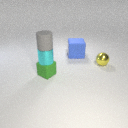
large blue rubber cube to the right of small green rubber cube